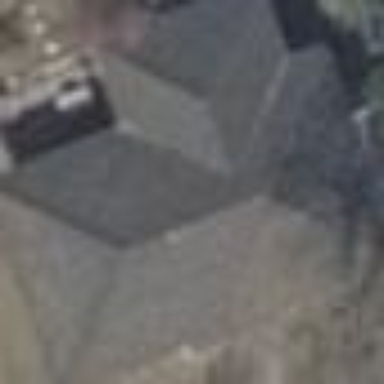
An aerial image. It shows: Detached building with pyramidal roof shape.